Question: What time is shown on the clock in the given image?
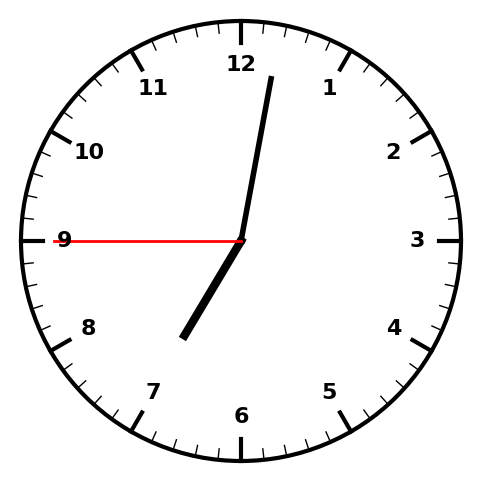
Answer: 07:01:45